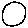
Label: circle